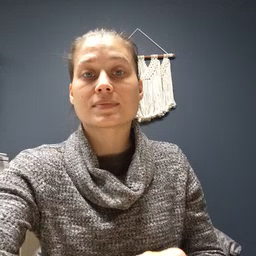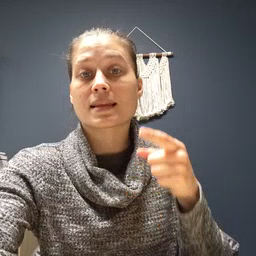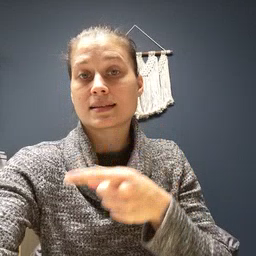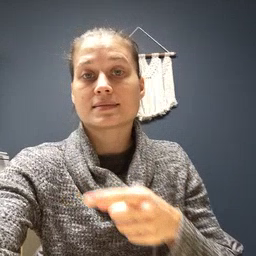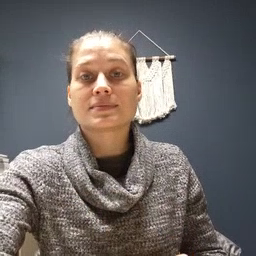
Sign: hesheit